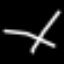
Label: line